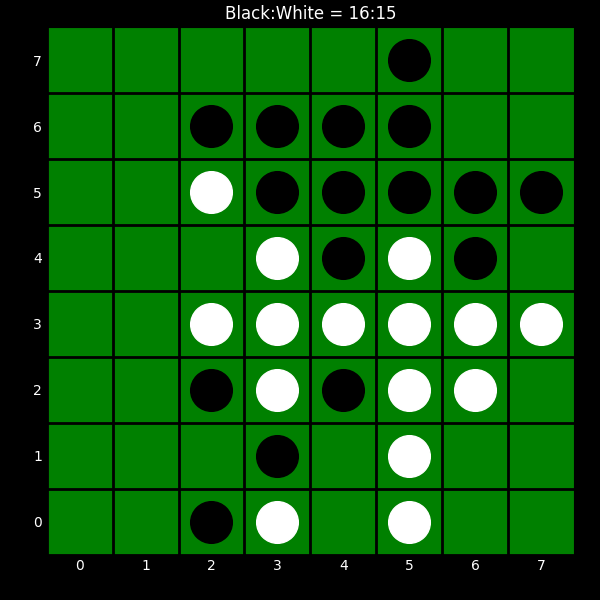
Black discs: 16
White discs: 15